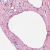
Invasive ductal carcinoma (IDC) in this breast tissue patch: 0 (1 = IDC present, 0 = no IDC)